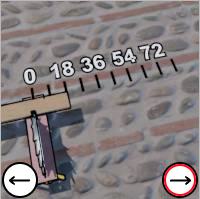
Task: length
Answer: 18
First scale value: 18.0